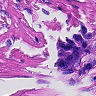
Metastatic tissue present: yes